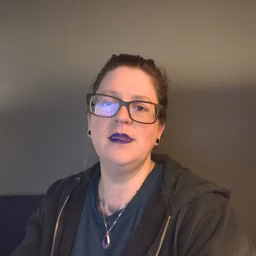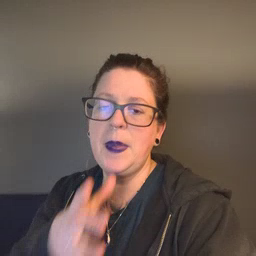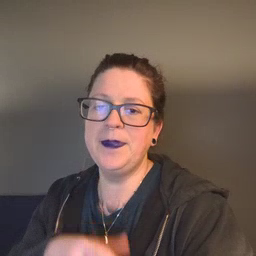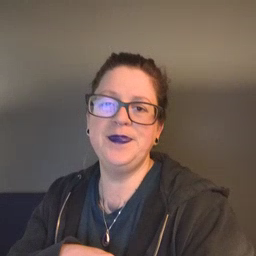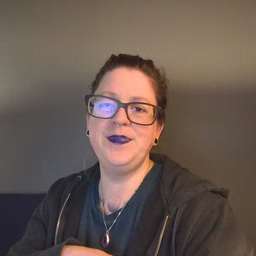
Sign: mom